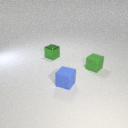
small blue rubber cube in front of small green metal cube